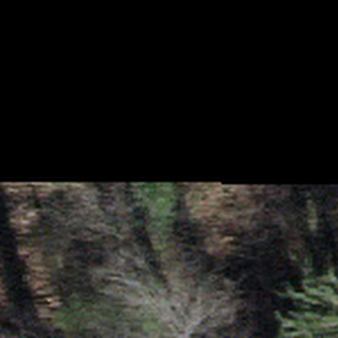
Label: other